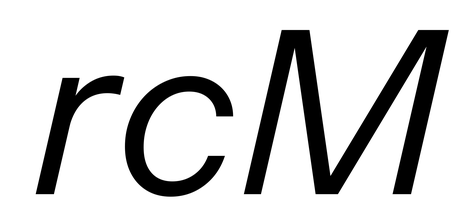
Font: InstrumentSans-Italic_Italic